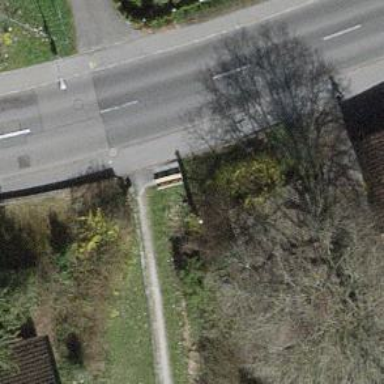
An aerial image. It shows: Brown bench in the vicinity.